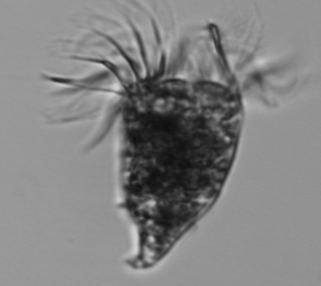
Label: Pelagostrobilidium